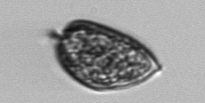
Label: Prorocentrum_micans